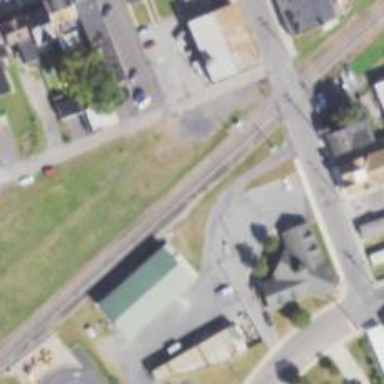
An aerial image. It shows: Abandoned railway.